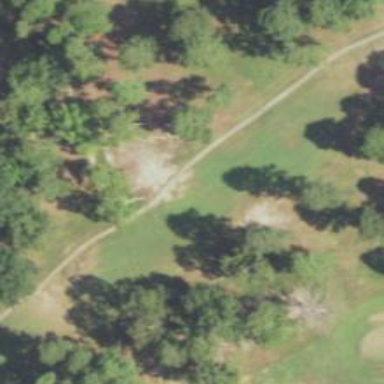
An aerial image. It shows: View of golf hole.